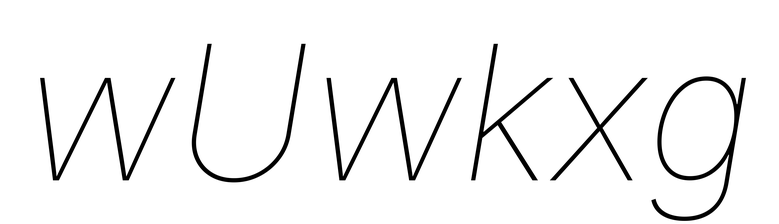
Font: Inter-Italic_Thin_Italic